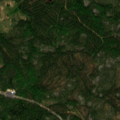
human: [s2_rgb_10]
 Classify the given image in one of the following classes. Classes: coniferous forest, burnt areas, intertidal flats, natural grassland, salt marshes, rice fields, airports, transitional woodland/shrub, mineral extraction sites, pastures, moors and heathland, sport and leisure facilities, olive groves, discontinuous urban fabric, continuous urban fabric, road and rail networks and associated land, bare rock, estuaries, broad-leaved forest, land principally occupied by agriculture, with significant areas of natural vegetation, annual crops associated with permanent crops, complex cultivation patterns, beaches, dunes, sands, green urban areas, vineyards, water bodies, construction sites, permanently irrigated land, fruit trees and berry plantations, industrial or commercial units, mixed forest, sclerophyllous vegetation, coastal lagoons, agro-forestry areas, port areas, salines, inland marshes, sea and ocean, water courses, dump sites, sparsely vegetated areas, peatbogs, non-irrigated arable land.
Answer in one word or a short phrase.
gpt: coniferous forest, mixed forest, transitional woodland/shrub